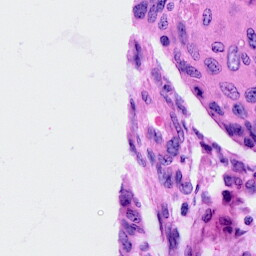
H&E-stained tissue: Cervix